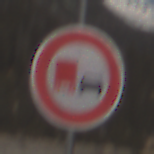
Verkehrszeichen: UeberholverbotKraftfahrzeuge
Umgebung: Outdoor, Nature
Tageszeit: Midday
Wetter: PartlyCloudy
Licht: Natural
Jahreszeit: NotSpecified
Kontrast: HighContrast